Interaction volume radius: 10 \u00c5
Interaction volume height: 15 \u00c5
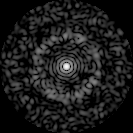
Disorder parameter: 0.8491